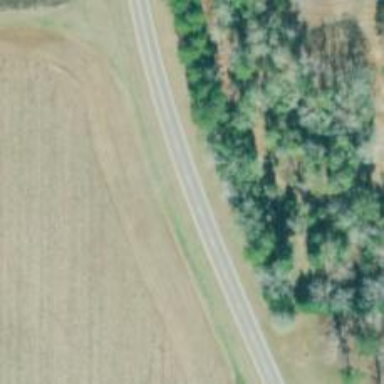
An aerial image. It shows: Tertiary road.